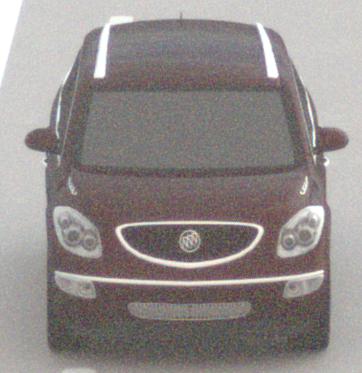
Make: Buick
Model: Enclave
Detailed model: GMT967
Model produced from: 2007
Model produced until: 2017
Doors: 5
Color: red
Road condition: dry road
Daytime: night
Contrast: low contrast